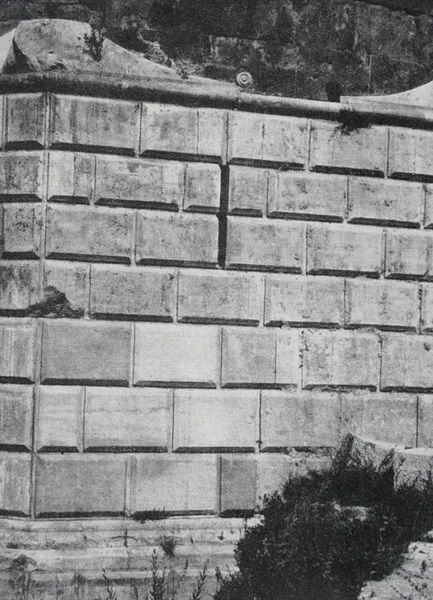
Titel: Rechter Turm, Öffnung eines der Lichtschächte an der Basis
Künstler: Liphantes
Standort: Capua
Institution: Brückentoranlage
Schlagwörter: schatten, weiß, stadt, ausschnitt, grau, licht, profil, schwarz, gebäude, gras, haus, park, alt, wand, architektur, sockel, stein, steine, gräser, strauch, busch, büsche, gebüsch, kirche, pflanzen, ecke, fassade, mauer, ziegel, vorsprung, detail, lciht, gewächs, foto, fotografie, photographie, rechtecke, fugen, ruine, mauerwerk, moos, schwarzweiß, photo, gemäuer, rustika, sims, gesims, quader, fuge, hellgrau, picasso, stark, gesträuch, gestrüpp, schutz, gemeißelt, bossenquader, aussenwand, mauersteine, haustein, pfanzen, riune, weioss, 1800, buckelquader, tomauer, steine#quader, rundprofil